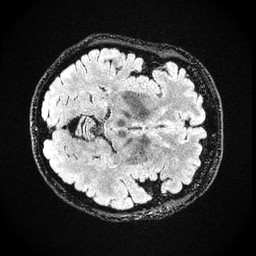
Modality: FLAIR
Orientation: axial
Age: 49
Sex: female
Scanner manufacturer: ge
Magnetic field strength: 3 T
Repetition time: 4.802 s
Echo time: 0.1159 s